Chest X-ray:
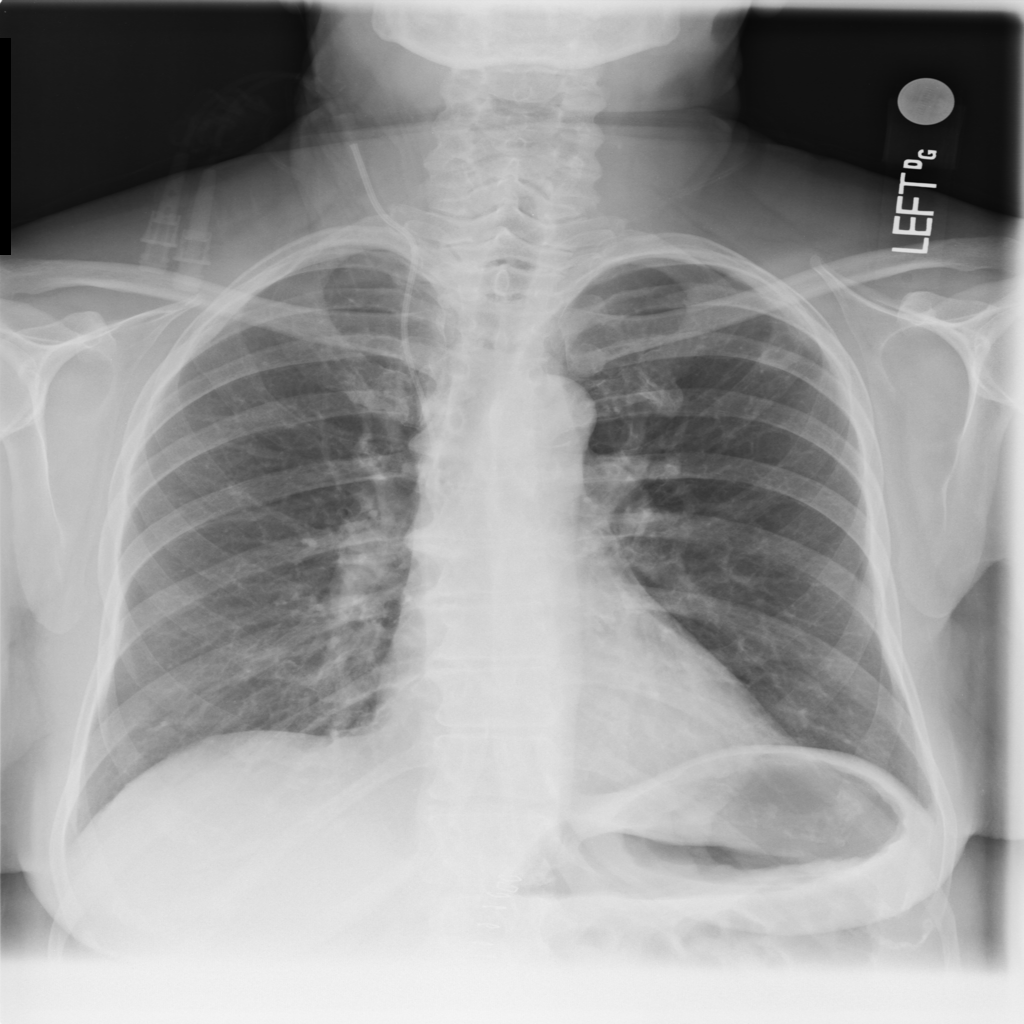
No abnormal finding: yes